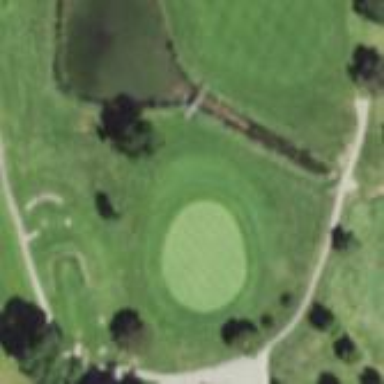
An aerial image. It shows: Rough grassy area used for golf.